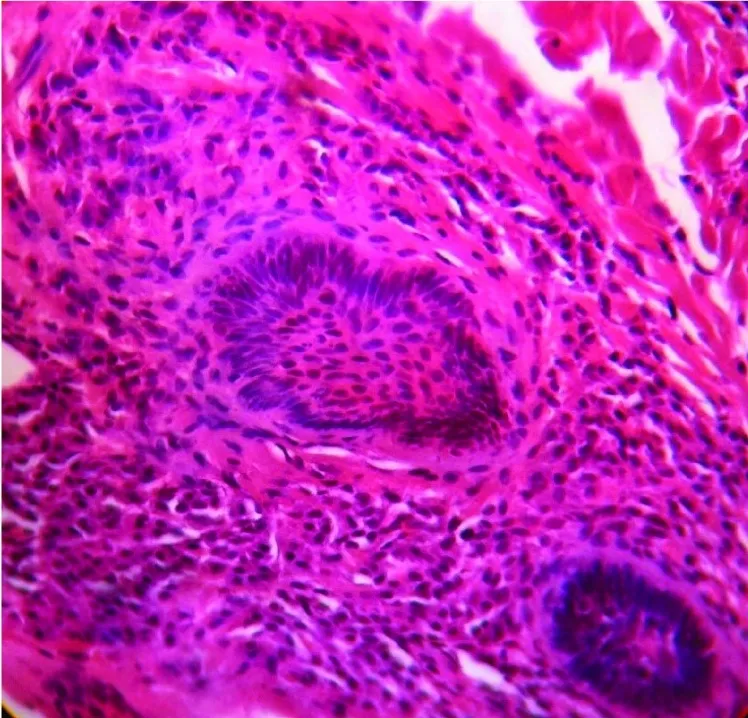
Dense monomorphic inflammatory infiltrate consisting of round to oval cells with clear cytoplasm noted at 40x magnification.
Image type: pathology (h&e)